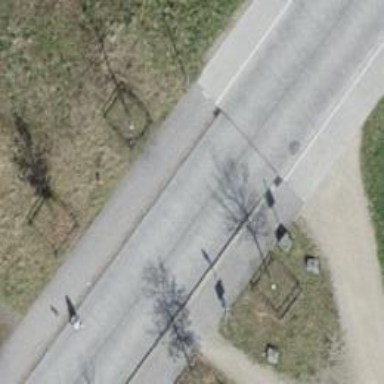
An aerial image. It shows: Bus stop with designated stop position for public transport.